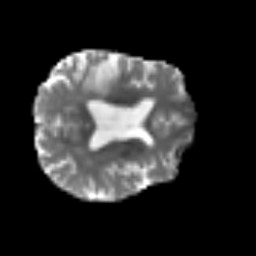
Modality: T2w
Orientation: axial
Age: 75
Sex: male
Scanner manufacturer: siemens
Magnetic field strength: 3 T
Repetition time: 3.2 s
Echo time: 0.081 s